Question: we have a bug with ie8(under XP), and ie9 (under 7) doing several RPC GWT calls. Eventually, one of the calls fires but server responds with a reset (RST) and the application keeps waiting the result until a 12002 http error is received (12002 seems to mean TimeOut) after some minutes.
Some keys:
- - - -

Any Idea?
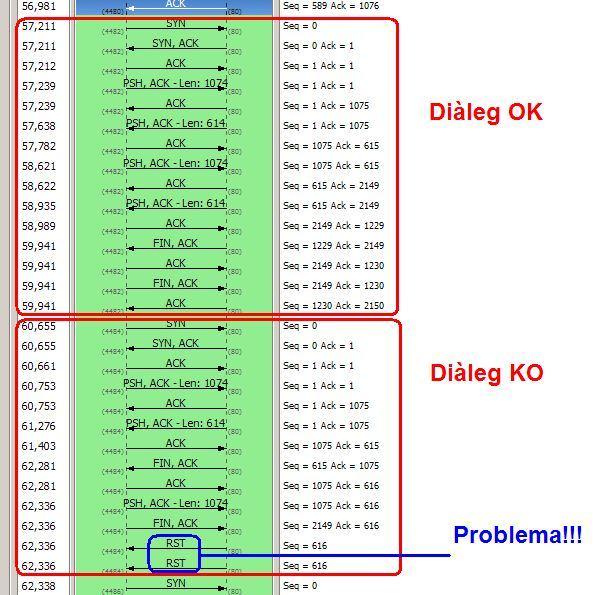
Answer: This is not a GWT problem. This is an AJAX problem.
In addition I've seen it can happen in FF too.
But IE with nested callbacks really aggravated this.
The link below really helped, but it did not solve the problem 100%.
<URL>
It suggests that the problem will be solved if you close the HTTP connection for each request on the servlet.
The problem disappeared when we moved to Server 2008/Tomcat.
With Server 2003 the IIS was full of errors.
<URL>